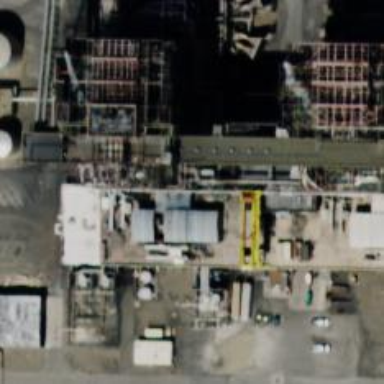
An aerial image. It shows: Generator powered by steam turbine.